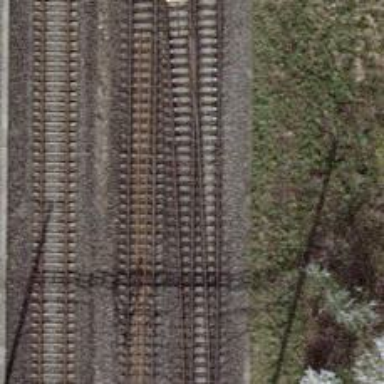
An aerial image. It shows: Rail siding with electrified tracks using contact line.